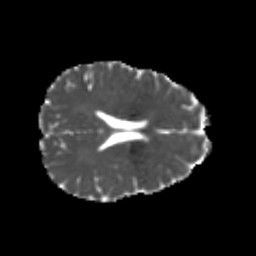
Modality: MD
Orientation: axial
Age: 22
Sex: female
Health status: healthy
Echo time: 0.074 s